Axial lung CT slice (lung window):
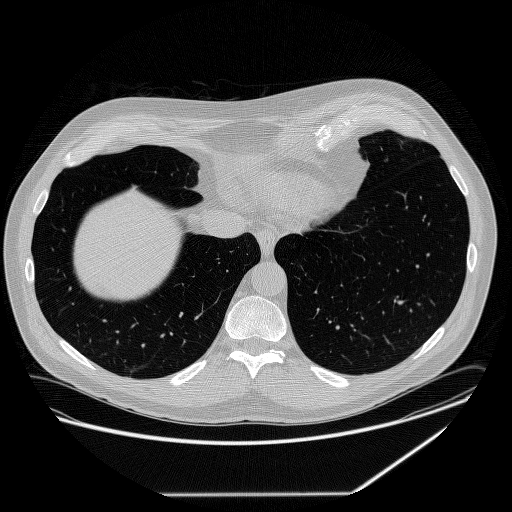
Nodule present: no